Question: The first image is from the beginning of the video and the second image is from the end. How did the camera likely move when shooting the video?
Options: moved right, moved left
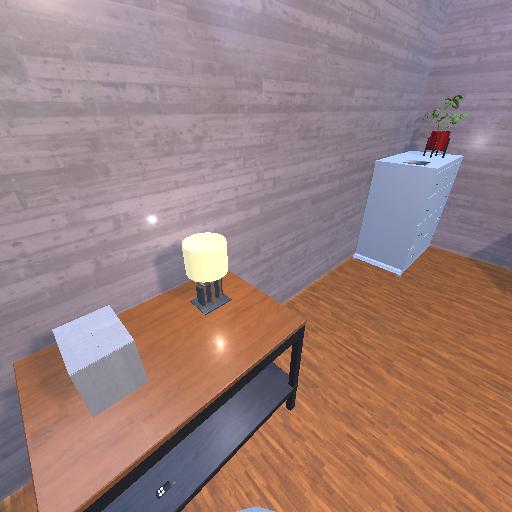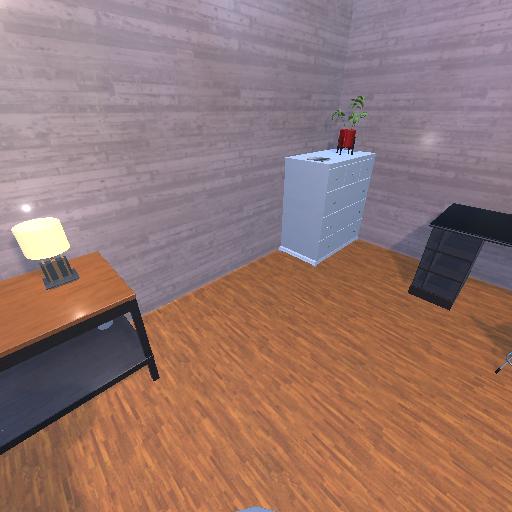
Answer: moved right